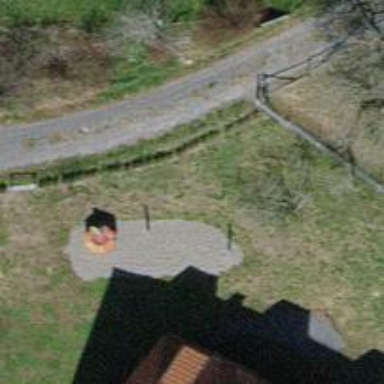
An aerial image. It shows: Playground area for leisure land.